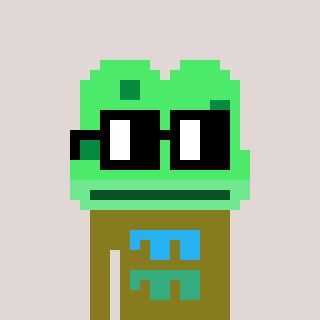
a pixel art character with square black glasses, a frog-shaped head and a gunk-colored body on a warm background